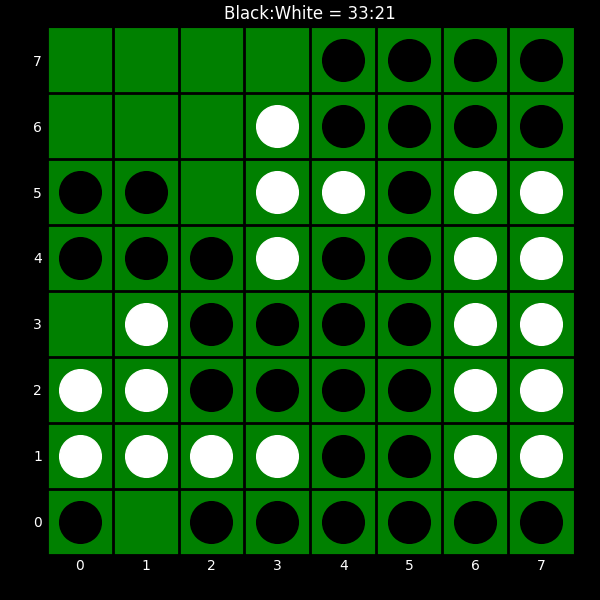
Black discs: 33
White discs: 21